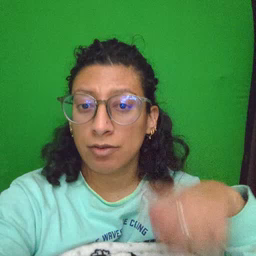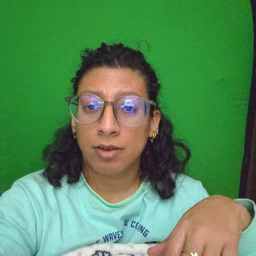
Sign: pajamas